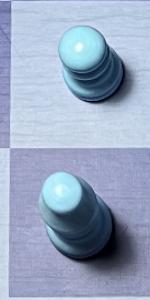
Label: Bishop_White